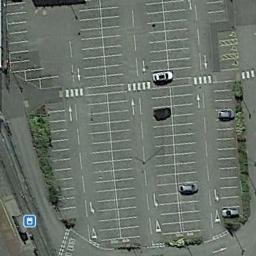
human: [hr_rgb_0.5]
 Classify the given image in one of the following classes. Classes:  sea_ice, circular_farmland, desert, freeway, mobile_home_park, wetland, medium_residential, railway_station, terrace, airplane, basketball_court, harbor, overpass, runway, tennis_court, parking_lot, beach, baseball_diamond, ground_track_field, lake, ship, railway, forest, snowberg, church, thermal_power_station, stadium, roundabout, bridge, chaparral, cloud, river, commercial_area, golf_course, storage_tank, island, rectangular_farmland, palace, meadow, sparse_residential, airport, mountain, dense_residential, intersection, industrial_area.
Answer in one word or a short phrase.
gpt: parking_lot